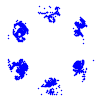
Particle: pion